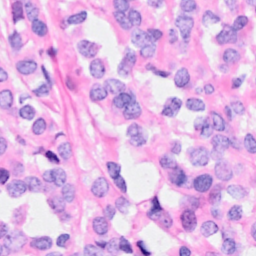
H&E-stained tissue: Breast